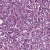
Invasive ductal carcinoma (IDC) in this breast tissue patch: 1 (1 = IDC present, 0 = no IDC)